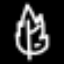
Label: leaf